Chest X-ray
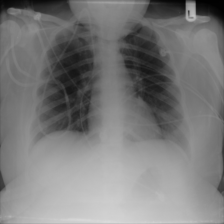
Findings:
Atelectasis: negative
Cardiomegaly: negative
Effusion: negative
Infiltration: negative
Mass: negative
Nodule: negative
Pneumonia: negative
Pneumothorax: negative
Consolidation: negative
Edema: negative
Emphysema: negative
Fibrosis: negative
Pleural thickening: negative
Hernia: negative